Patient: sex M, age 47
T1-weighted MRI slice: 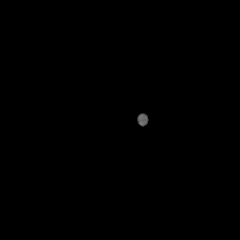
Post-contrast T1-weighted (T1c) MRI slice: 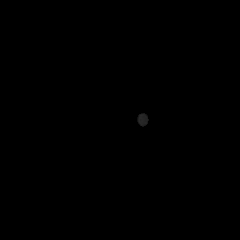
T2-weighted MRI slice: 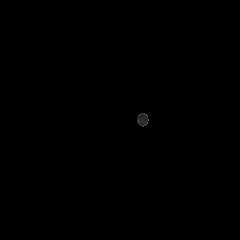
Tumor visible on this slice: no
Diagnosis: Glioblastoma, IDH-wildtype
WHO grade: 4